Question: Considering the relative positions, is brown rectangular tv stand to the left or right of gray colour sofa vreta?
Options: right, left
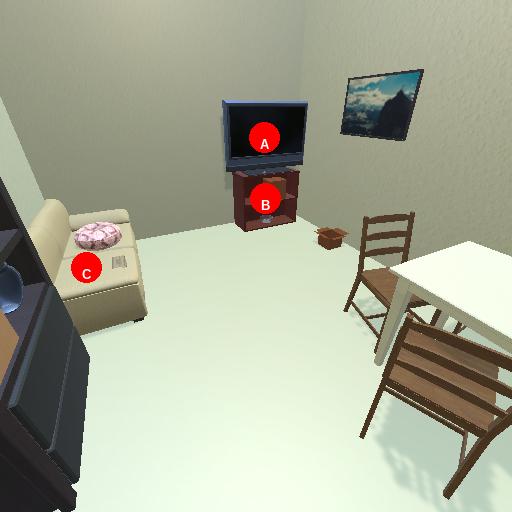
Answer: right